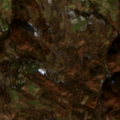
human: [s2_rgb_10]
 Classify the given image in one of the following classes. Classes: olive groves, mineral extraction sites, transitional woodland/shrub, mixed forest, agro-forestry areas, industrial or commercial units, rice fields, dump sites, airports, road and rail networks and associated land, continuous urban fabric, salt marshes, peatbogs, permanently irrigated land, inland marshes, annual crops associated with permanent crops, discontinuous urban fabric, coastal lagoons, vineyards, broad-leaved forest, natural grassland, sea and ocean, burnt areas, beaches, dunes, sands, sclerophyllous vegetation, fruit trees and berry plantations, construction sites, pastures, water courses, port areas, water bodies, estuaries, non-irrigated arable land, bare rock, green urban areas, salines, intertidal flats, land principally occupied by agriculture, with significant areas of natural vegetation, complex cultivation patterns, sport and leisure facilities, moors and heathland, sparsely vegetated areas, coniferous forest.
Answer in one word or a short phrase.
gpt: complex cultivation patterns, land principally occupied by agriculture, with significant areas of natural vegetation, broad-leaved forest